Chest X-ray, PA view. Patient: 12 years old, sex M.
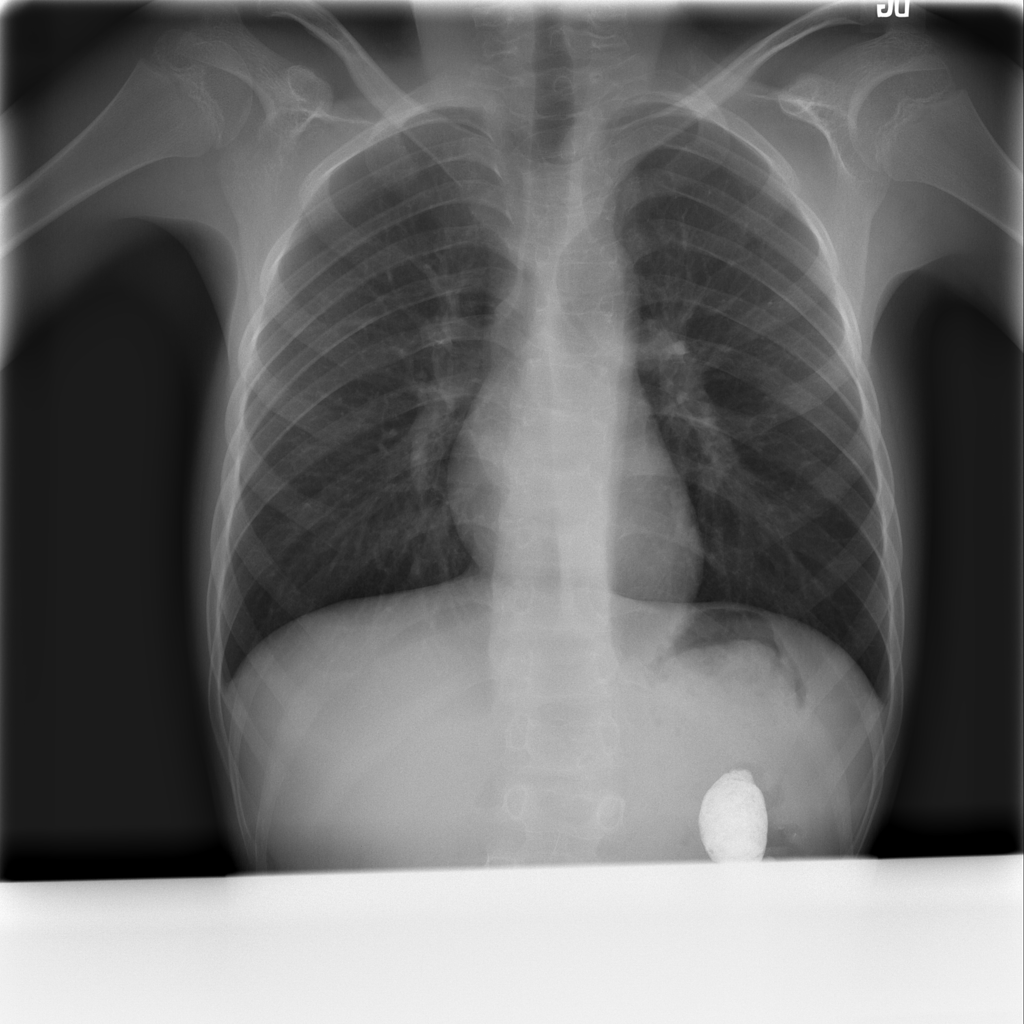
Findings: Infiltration